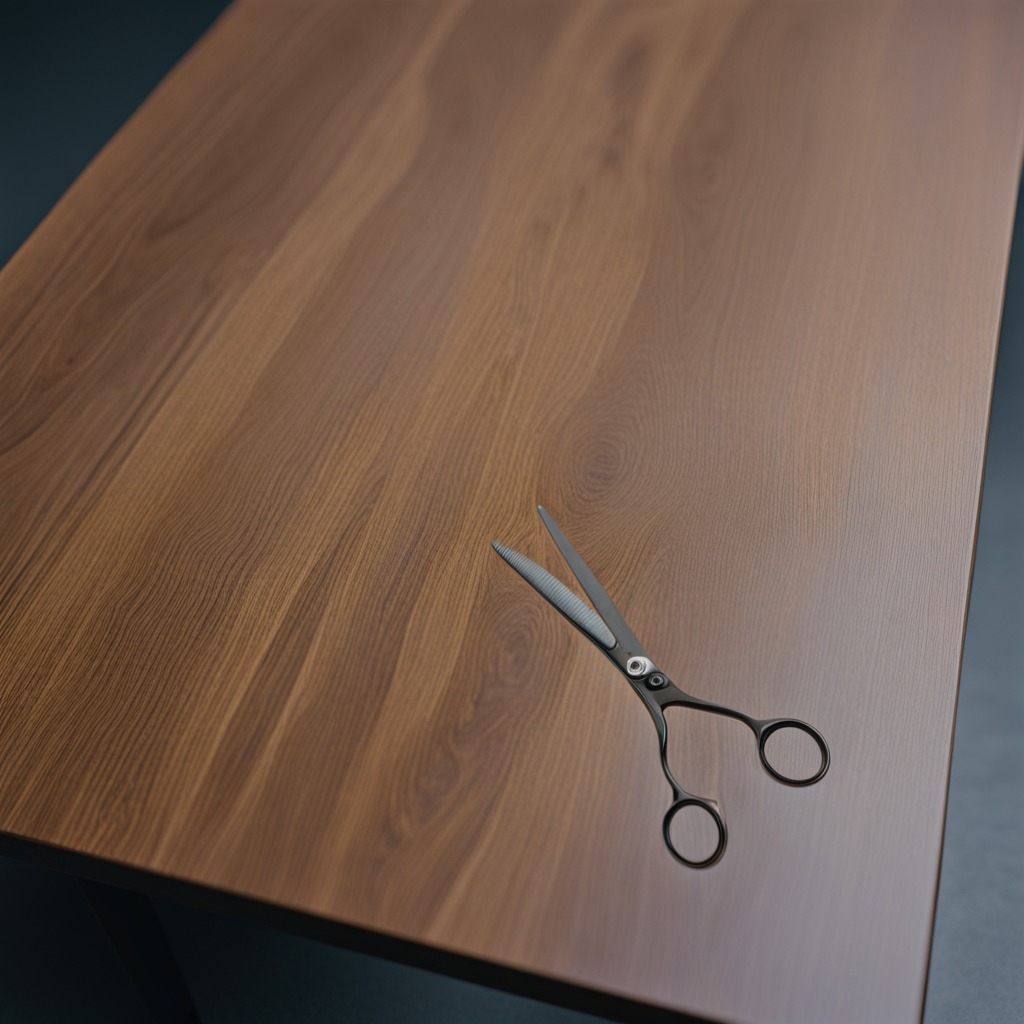
A scissor lies on the old table.